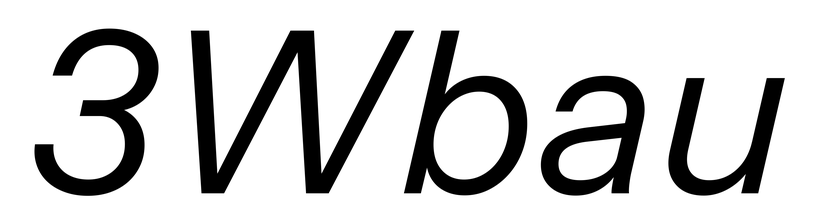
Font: InstrumentSans-Italic_Italic